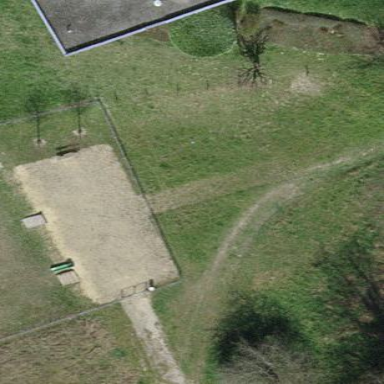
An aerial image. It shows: Pitch designated for boules game.